Question: I've written a query in access and it returns a blank cell for most of the results, I need to replace these blank cells with a 0
The first way I tried was:
'''
TtlSickDays: IIf([TotalSickDays]='',0,[TotalSickDays])
'''
But I got the error message: Data type mismatch in criteria expression
Then I tried
'''
TtlSickDays: CInt(IIf(Len([TotalSickDays])=0,0,[TotalSickDays]))
'''
But then I got another error message: Invalid use of null
So I assumed the blank was returning 'Null'
so I tried:
'''
TtlSickDays: CInt(IIf([TotalSickDays]=Null,0,[TotalSickDays]))
'''
But got the same error message...
So I'm a little stumped on what else to try
I edit the bit of sql in an area like this:

Any help on the situation would be greatly appreciated
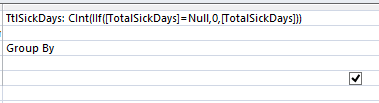
Answer: try like that:
'''
TtlSickDays: CInt(IIf(IsNull([TotalSickDays]),0,[TotalSickDays]))
'''
<URL>